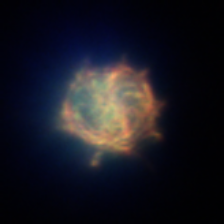
Taxon: Ciliates
Group: Other